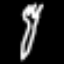
Label: fork